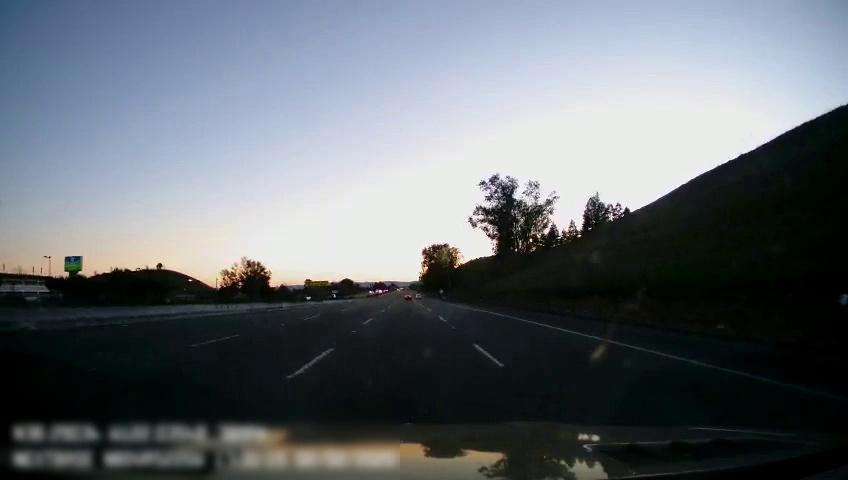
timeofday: Day
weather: Sunny
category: Drivable Space
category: Lanes | Current Lane
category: Lanes | Current Lane
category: Lanes | Alternate Lane
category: Lanes | Alternate Lane